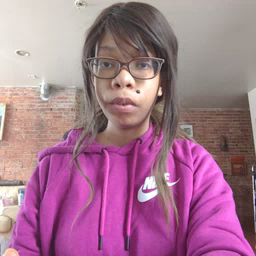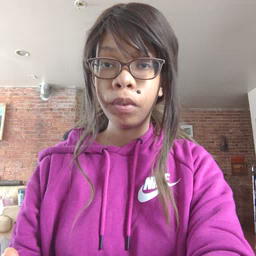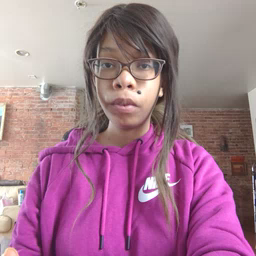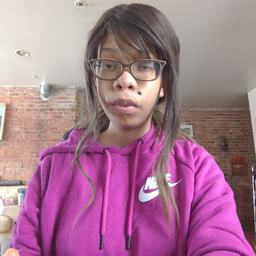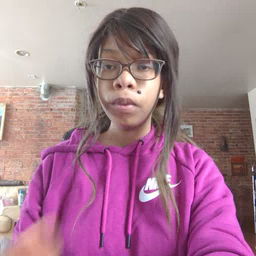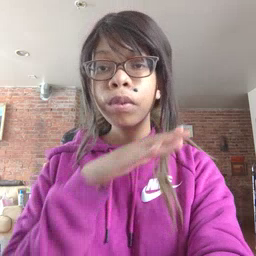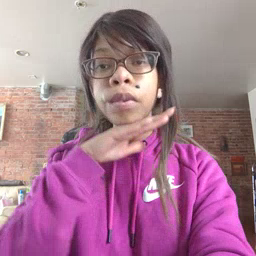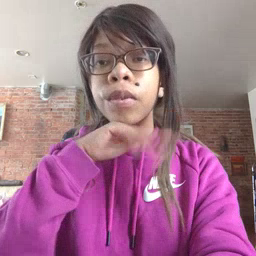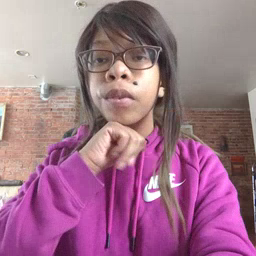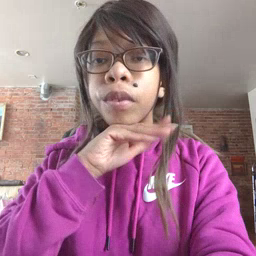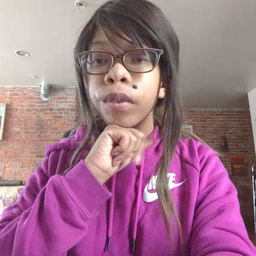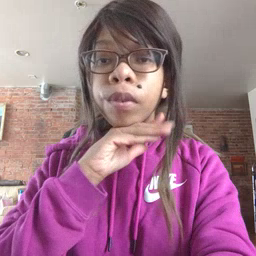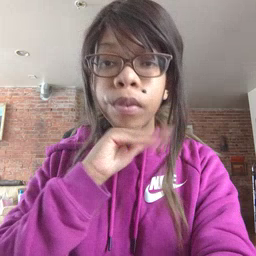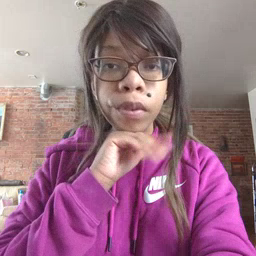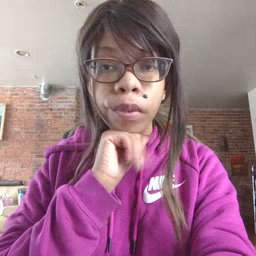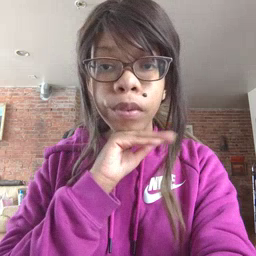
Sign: pig